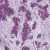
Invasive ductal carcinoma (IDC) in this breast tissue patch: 1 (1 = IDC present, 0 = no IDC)